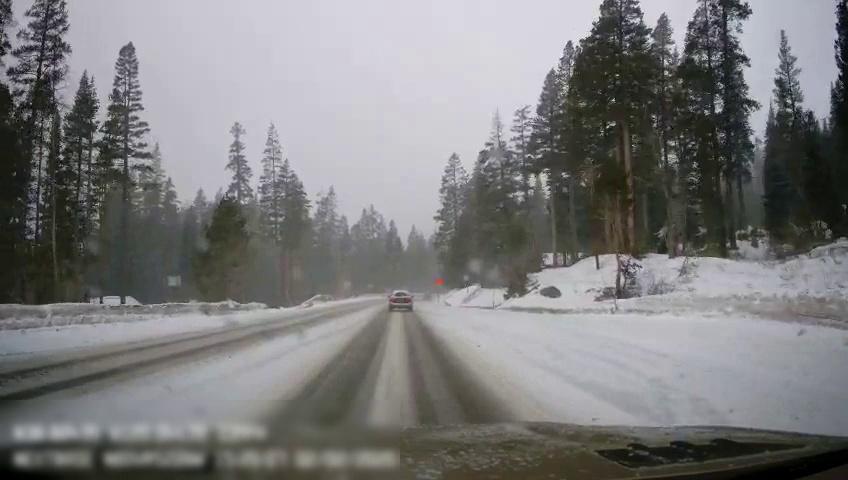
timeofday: Day
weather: Snowy
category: Drivable Space
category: Vehicles | SUV
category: Traffic | Signs